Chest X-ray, PA view. Patient: 51 years old, sex F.
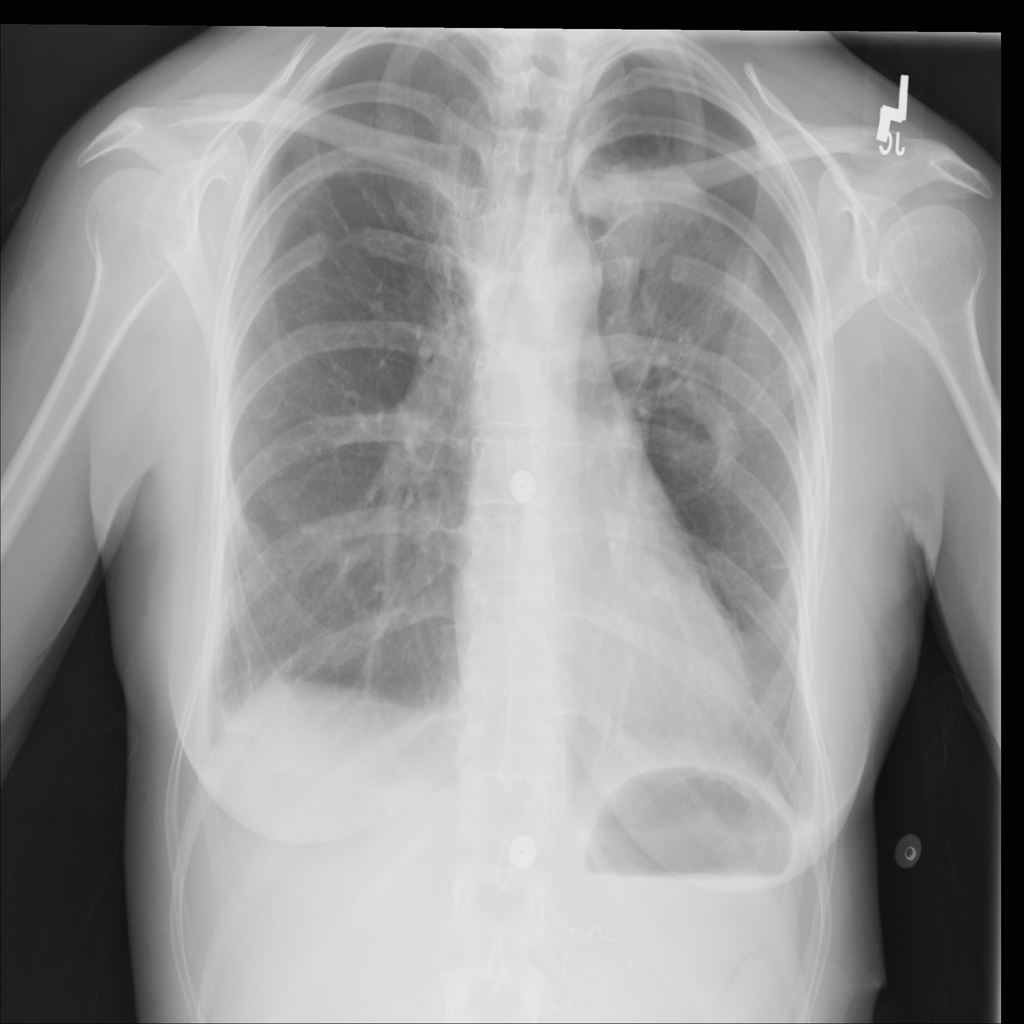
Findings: Pneumothorax